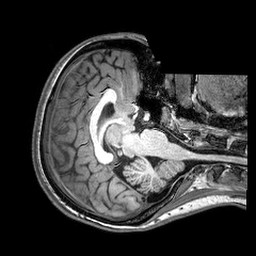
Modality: T1w
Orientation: axial
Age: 21
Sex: female
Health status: healthy
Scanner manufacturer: philips
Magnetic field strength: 3 T